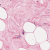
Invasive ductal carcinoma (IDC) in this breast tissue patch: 0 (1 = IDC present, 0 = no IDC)